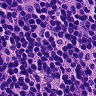
Metastatic tissue present: no